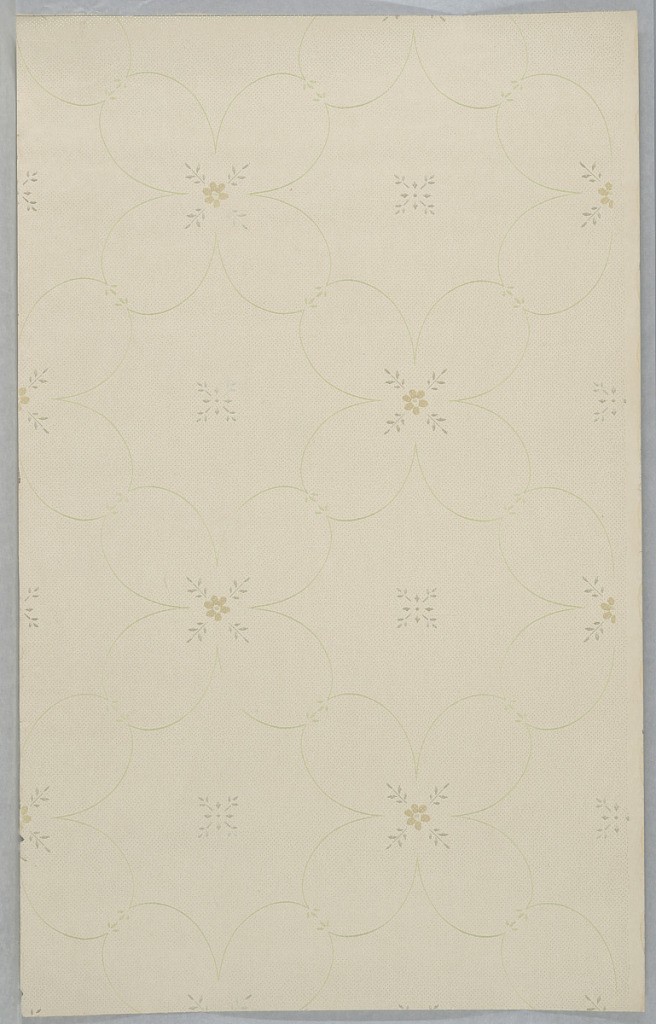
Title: Ceiling paper
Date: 1905–1915
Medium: Machine-printed paper, liquid mica
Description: Open quatrefoils formed of foliate scrolls containing floral motif in center, forms a grid or trellis pattern with smaller floral motif in void. Printed on mica- spotted tan background.